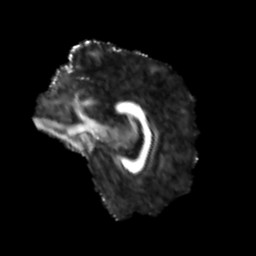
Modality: FA
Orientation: sagittal
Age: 25
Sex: male
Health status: healthy
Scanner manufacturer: siemens
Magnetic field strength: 3 T
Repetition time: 3.6 s
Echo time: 0.0964 s